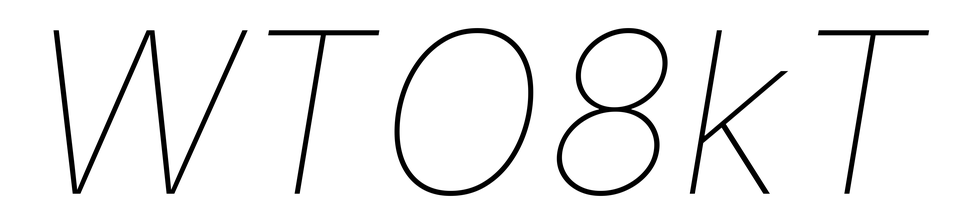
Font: Inter-Italic_Thin_Italic